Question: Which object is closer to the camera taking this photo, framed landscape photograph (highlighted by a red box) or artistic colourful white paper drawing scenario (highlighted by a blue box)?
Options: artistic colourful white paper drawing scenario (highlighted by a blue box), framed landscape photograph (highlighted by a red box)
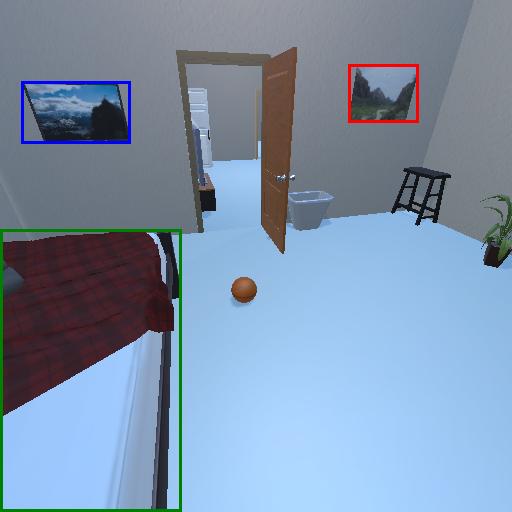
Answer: artistic colourful white paper drawing scenario (highlighted by a blue box)